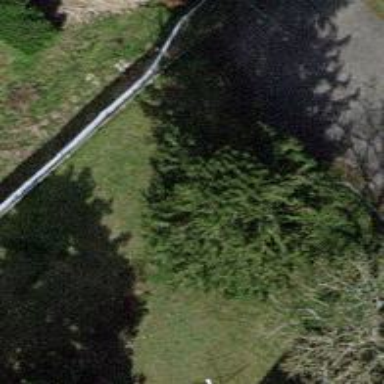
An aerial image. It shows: Evergreen tree with needle-leaved leaves.